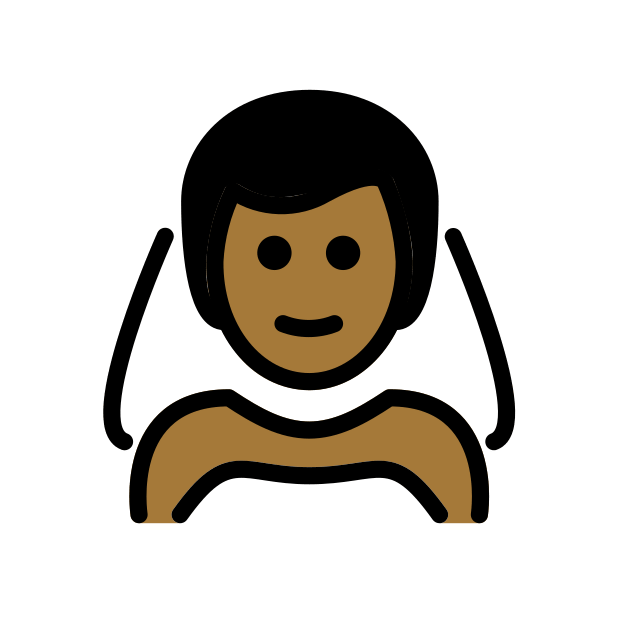
man with veil: medium-dark skin tone